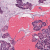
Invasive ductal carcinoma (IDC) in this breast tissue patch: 1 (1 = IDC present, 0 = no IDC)